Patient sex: M
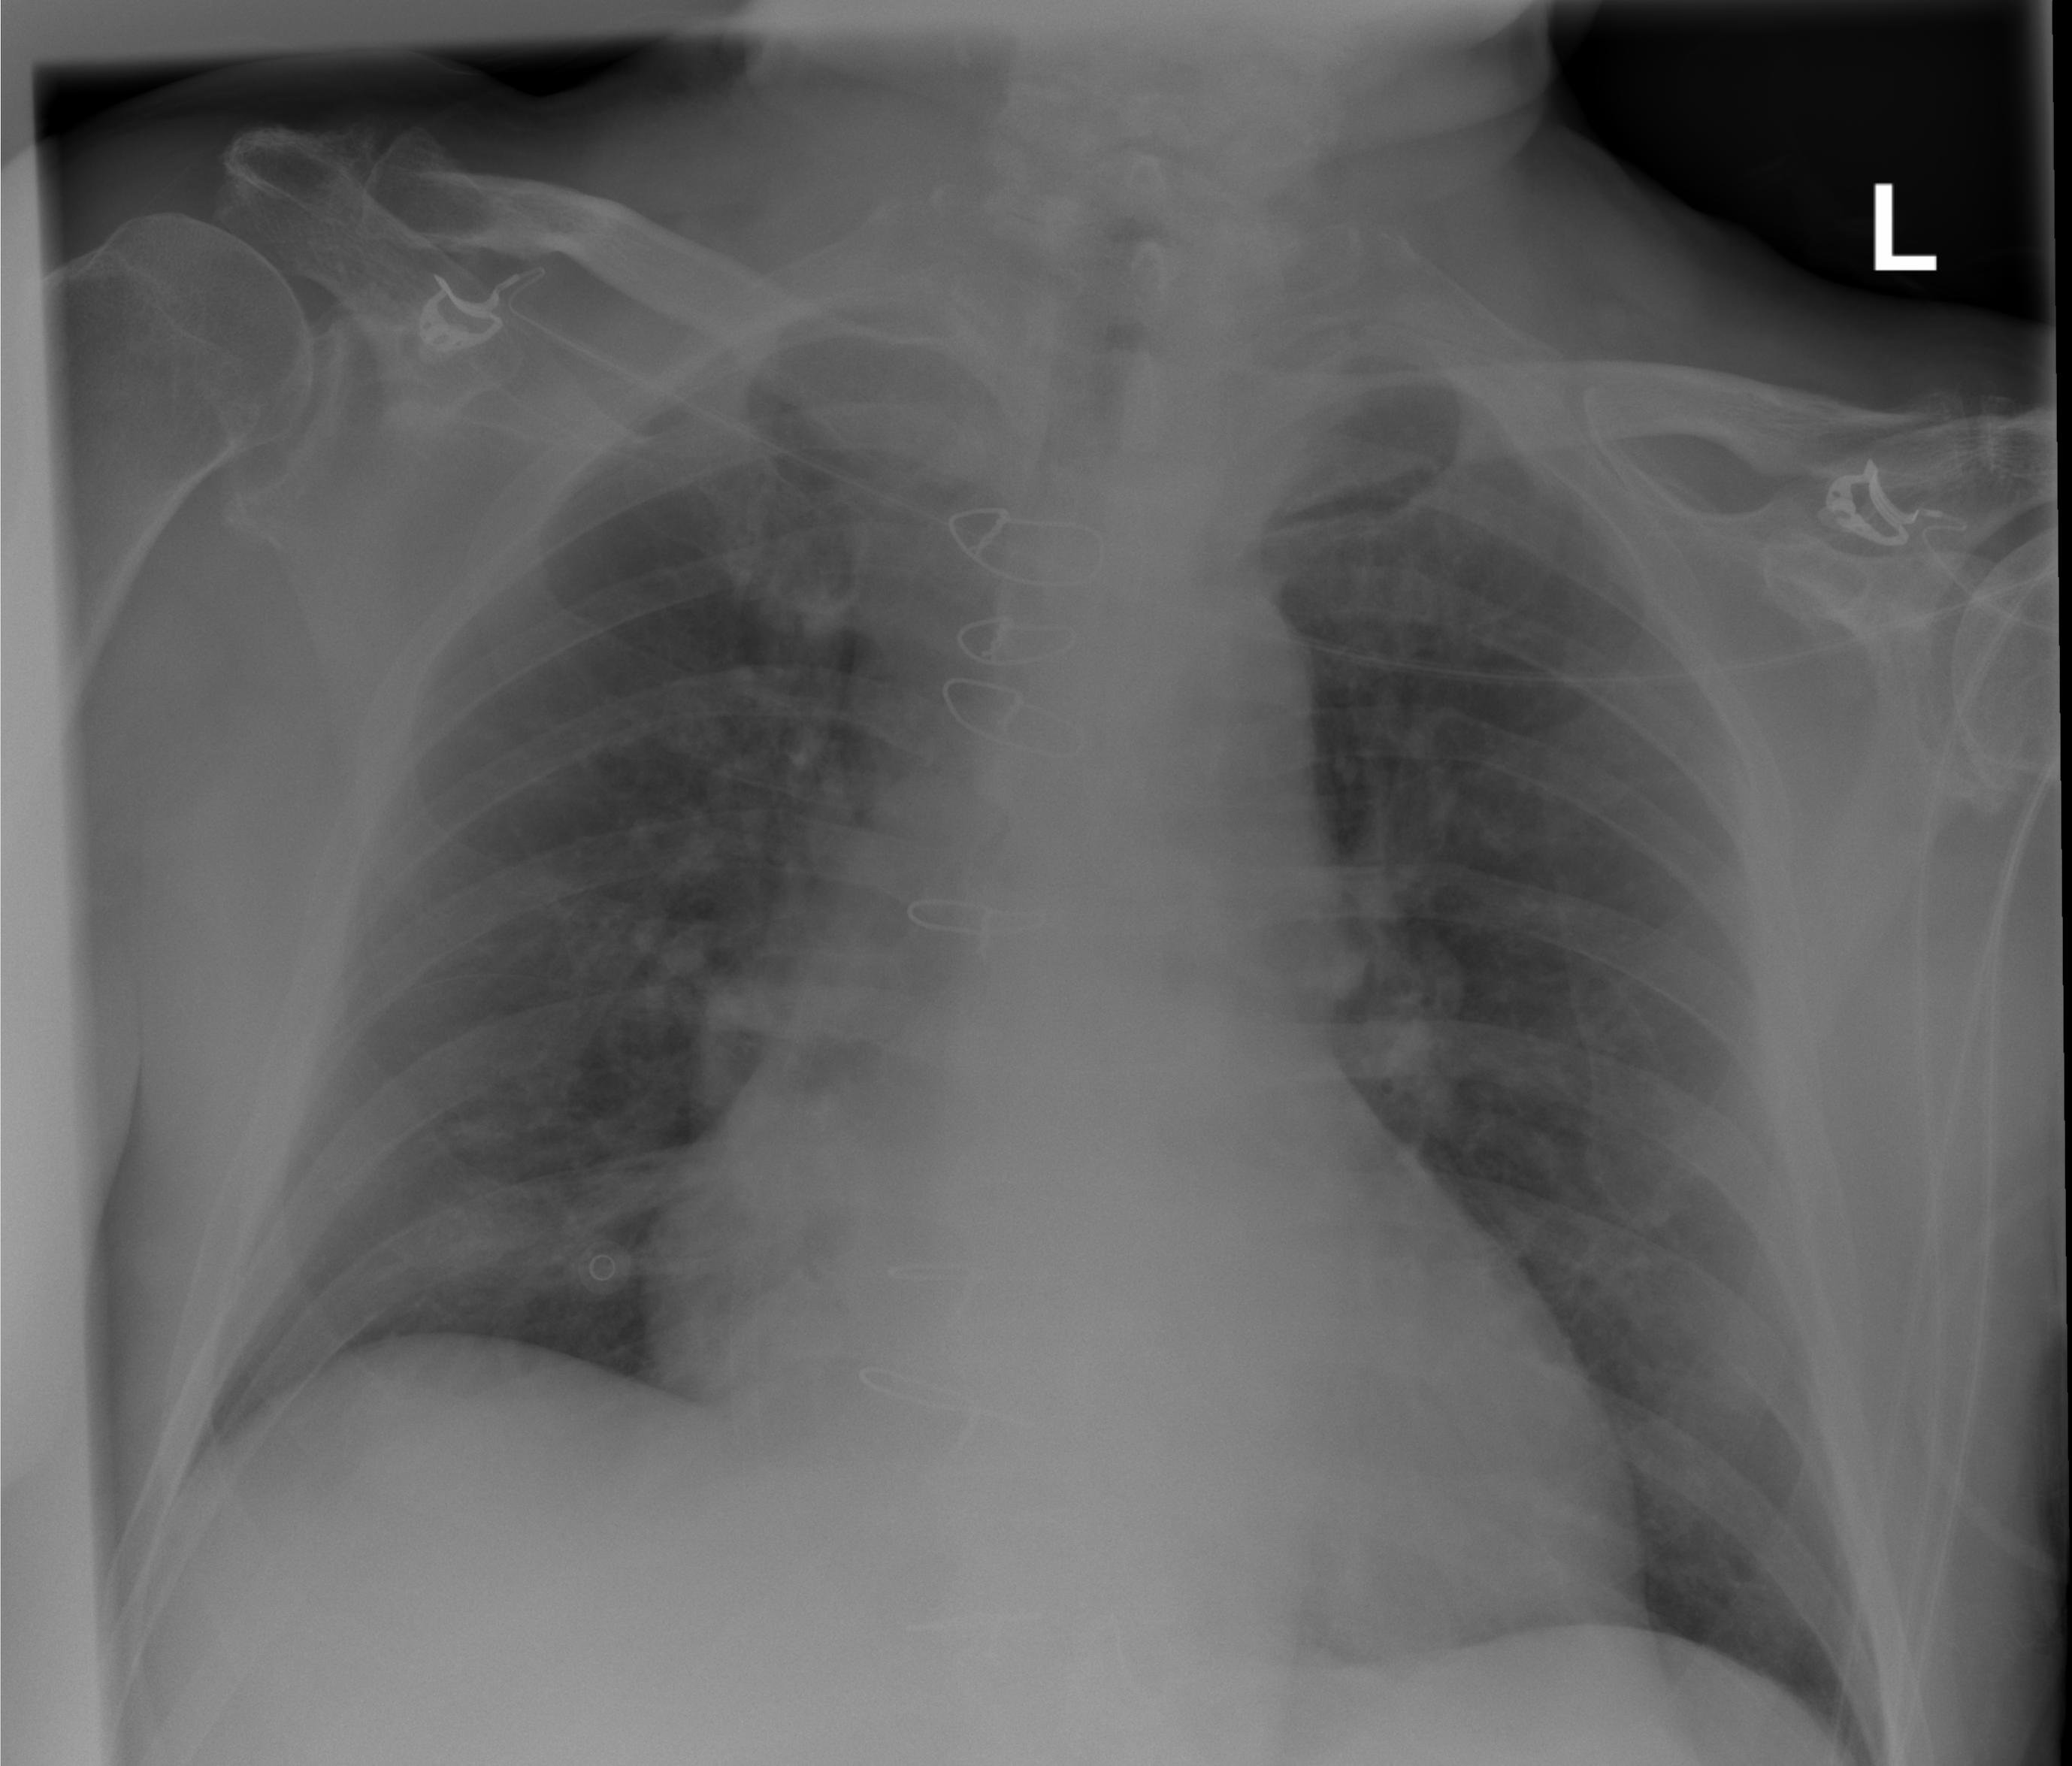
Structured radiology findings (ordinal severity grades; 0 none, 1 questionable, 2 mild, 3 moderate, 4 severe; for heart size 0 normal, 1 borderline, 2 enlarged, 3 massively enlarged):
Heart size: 1
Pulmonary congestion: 2
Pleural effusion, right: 0
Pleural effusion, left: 0
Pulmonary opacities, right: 0
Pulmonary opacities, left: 0
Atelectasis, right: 0
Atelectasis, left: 0